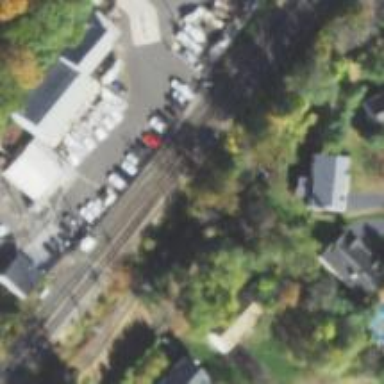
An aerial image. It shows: Railway siding for service.